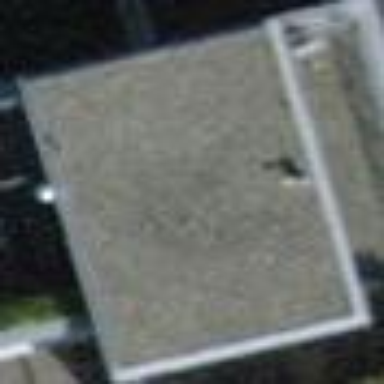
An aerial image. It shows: Building part with flat roof.